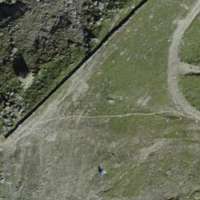
EUNIS habitat code: 48
Species observed at this site:
Androsace alpina
Anthus spinoletta